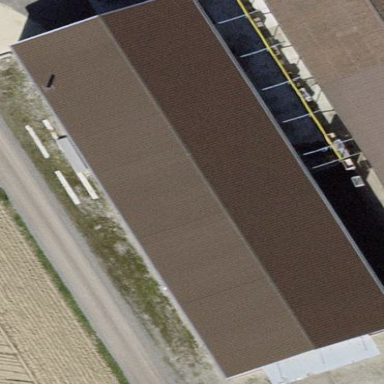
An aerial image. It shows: Industrial building.